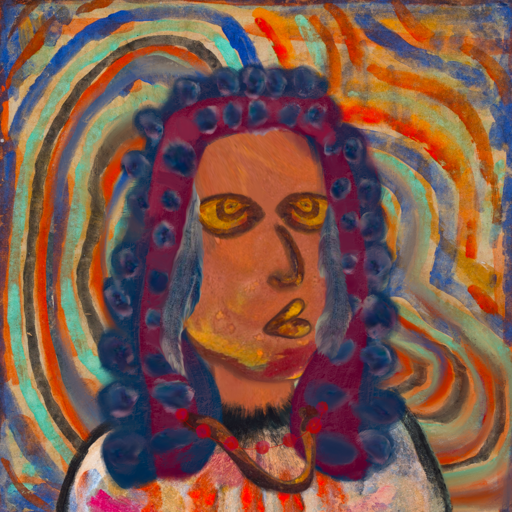
Background: Sisters, Head And Neck Side: Mother_And_Son_Son, Face Side: Comrade, Bust: Childish, Hair Side: Hill_Girl, Head Accessory: Blank, Second Necklace: Comrade, Necklace: Irani_3, Baby: Blank